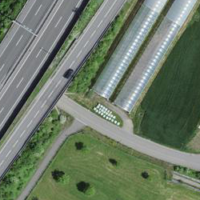
EUNIS habitat code: 57
Species observed at this site:
Falco tinnunculus